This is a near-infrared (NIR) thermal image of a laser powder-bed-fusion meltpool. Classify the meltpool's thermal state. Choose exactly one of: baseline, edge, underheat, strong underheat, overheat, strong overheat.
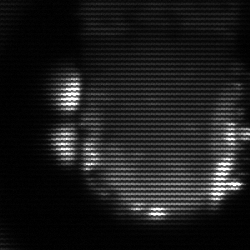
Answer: baseline